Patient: sex M, age 71
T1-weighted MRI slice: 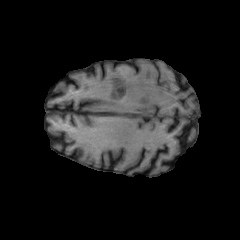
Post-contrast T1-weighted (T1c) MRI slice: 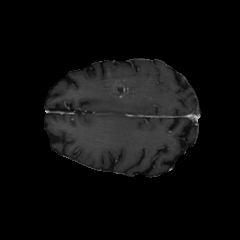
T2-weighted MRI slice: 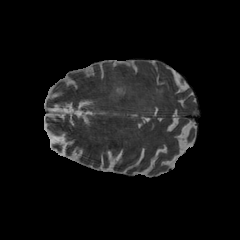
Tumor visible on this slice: yes
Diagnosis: Glioblastoma, IDH-wildtype
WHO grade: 4